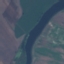
Land use / land cover: River